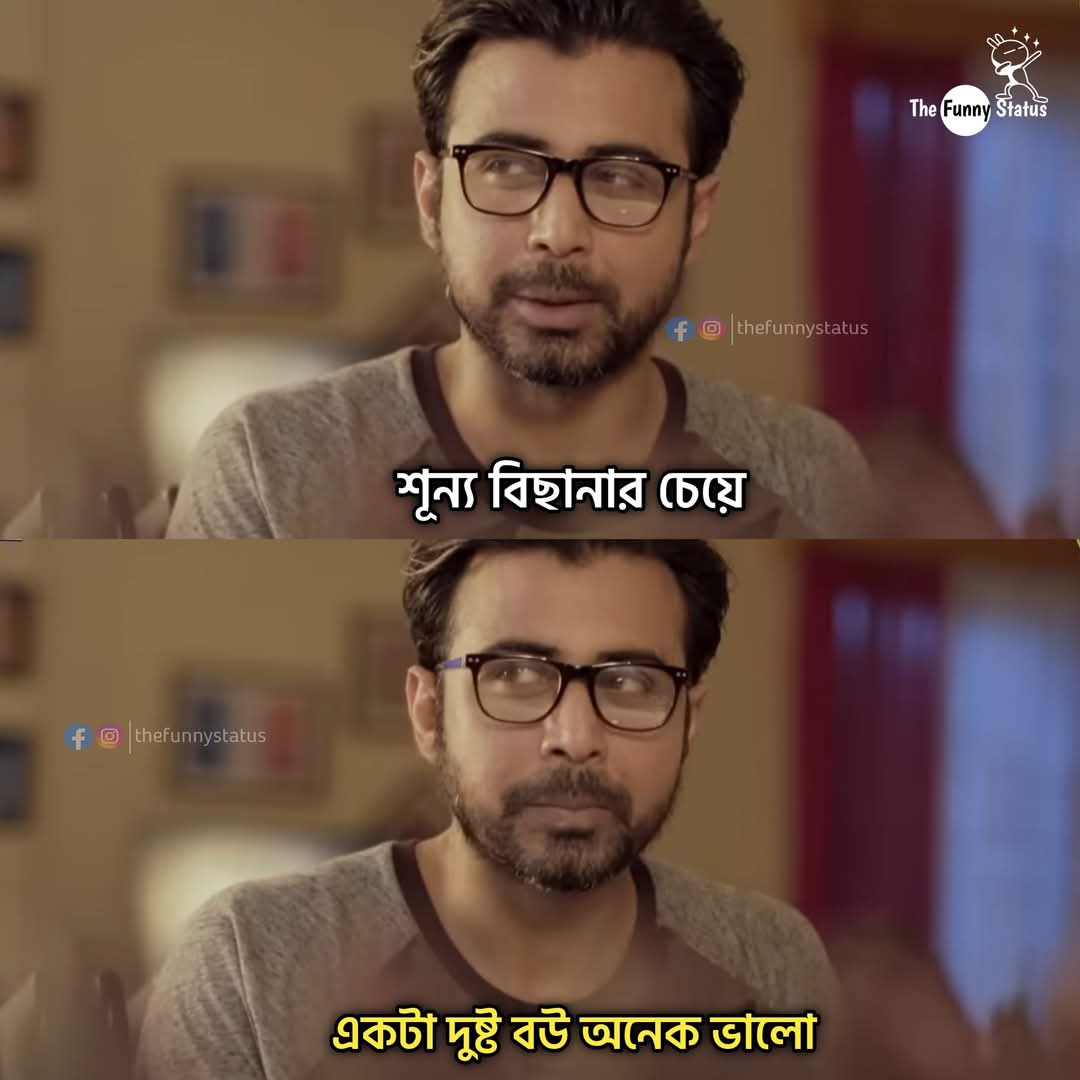
Text: শূন্য বিছানার চেয়ে
একটা দুষ্ট বউ অনেক ভালো
Label: Non Hate